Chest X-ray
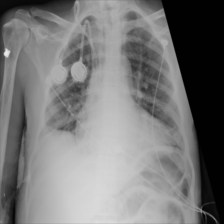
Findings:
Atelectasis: negative
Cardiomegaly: negative
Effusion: negative
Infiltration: negative
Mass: negative
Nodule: negative
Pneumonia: negative
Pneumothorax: negative
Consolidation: negative
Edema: negative
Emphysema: negative
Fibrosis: negative
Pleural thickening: negative
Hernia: negative